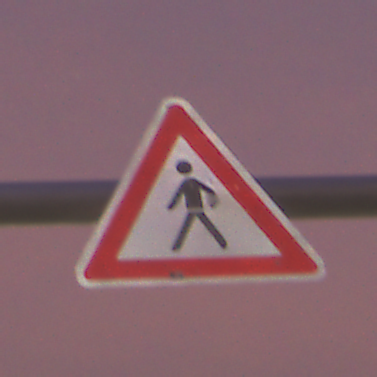
Verkehrszeichen: FussgaengerRechts
Umgebung: Outdoor, Urban
Tageszeit: SunriseSunset
Wetter: PartlyCloudy
Licht: Artificial
Jahreszeit: NotSpecified
Kontrast: HighContrast